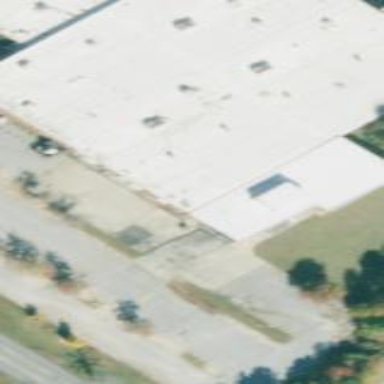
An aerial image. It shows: Building part with flat roof.